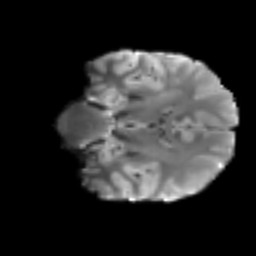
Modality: T2w
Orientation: coronal
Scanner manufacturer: siemens
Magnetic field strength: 3 T
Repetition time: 3.6 s
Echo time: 0.092 s